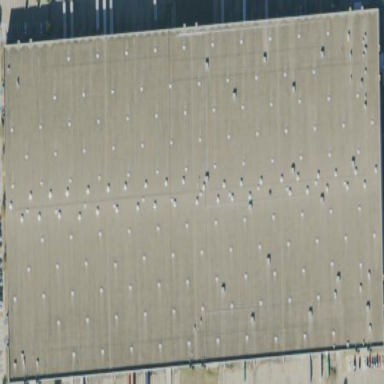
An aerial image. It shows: Warehouse building.